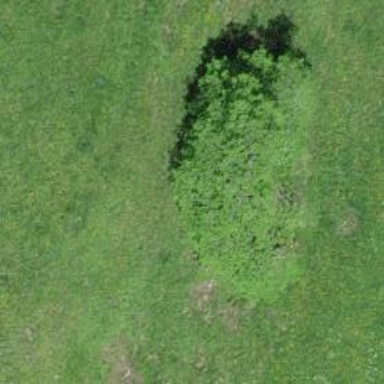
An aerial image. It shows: Beautiful tree in nature.